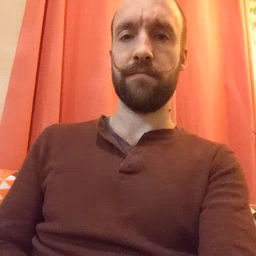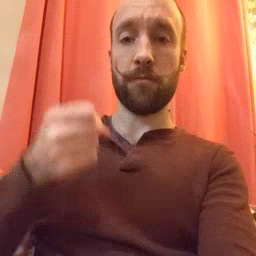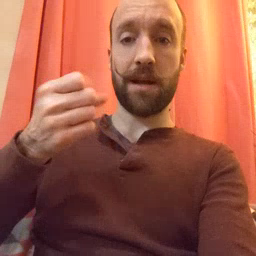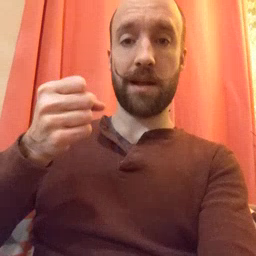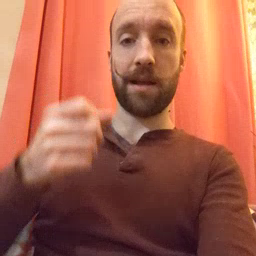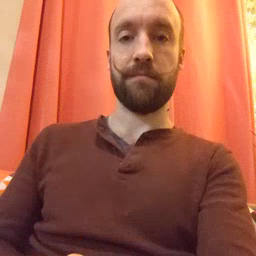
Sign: milk